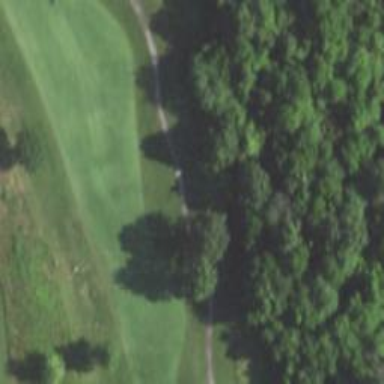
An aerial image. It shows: Grassy area designated as golf fairway.